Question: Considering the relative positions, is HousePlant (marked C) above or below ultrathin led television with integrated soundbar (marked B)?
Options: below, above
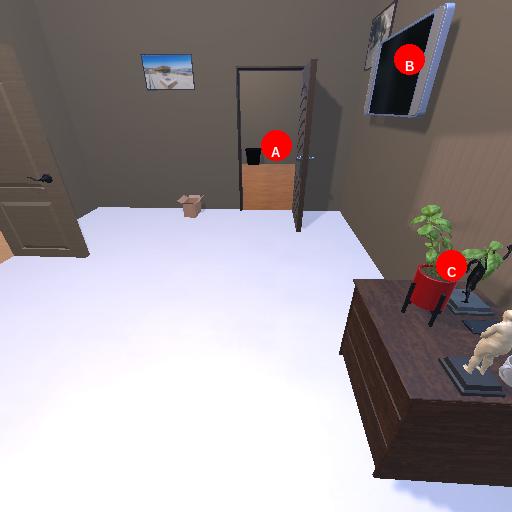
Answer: below